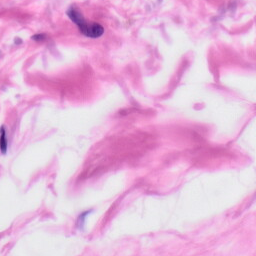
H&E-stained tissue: Skin